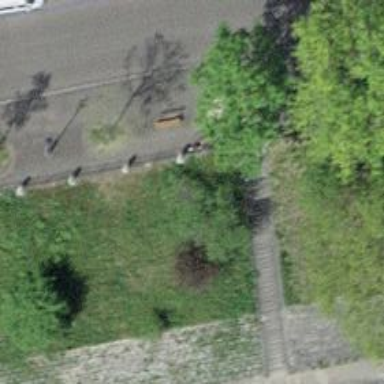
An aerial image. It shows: Footway made of paving stones.